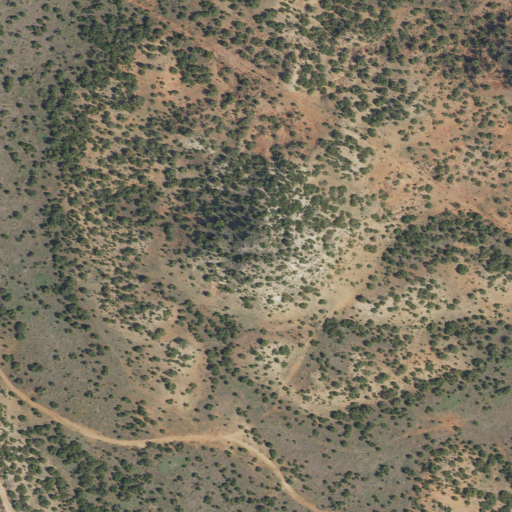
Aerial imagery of mountain in Texas named Snake Mountain containing shrub and grassland